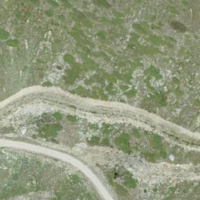
EUNIS habitat code: 26
Species observed at this site:
Jacobaea incana